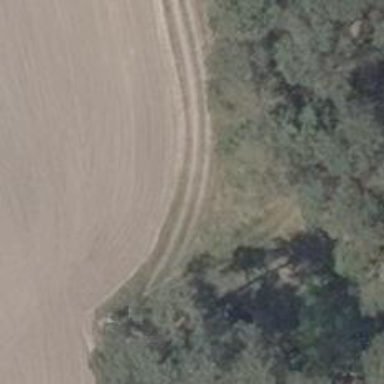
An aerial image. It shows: Ground path.